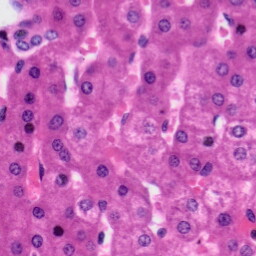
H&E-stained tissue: Liver